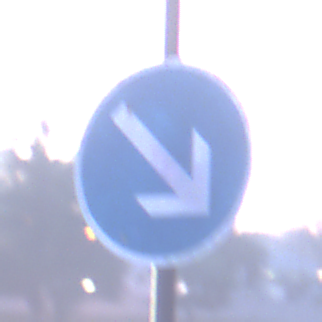
Verkehrszeichen: VorgeschriebeneVorbeifahrtRechts
Umgebung: Outdoor, Nature
Tageszeit: SunriseSunset
Wetter: Clear
Licht: Natural
Jahreszeit: NotSpecified
Kontrast: LowContrast